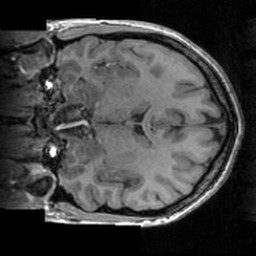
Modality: T1w
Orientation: coronal
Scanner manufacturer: siemens
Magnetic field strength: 3 T
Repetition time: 1.63 s
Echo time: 0.00311 s